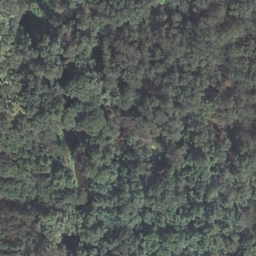
Label: forest